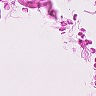
Metastatic tissue present: no